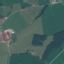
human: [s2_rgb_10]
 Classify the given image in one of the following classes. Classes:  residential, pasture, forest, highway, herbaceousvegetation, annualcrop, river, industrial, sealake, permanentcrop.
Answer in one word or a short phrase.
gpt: Pasture